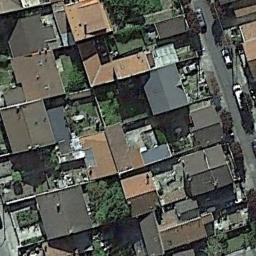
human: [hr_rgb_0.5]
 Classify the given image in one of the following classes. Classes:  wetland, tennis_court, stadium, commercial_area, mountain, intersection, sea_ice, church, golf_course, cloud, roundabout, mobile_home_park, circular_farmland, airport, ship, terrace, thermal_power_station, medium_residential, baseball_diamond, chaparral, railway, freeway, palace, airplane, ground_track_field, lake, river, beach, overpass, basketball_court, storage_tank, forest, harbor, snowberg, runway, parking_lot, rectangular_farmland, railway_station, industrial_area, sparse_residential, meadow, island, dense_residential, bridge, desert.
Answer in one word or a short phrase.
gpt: dense_residential